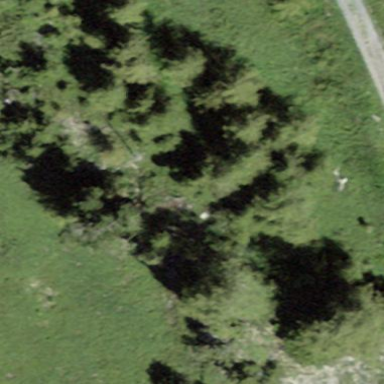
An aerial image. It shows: Forest area.